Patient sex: F
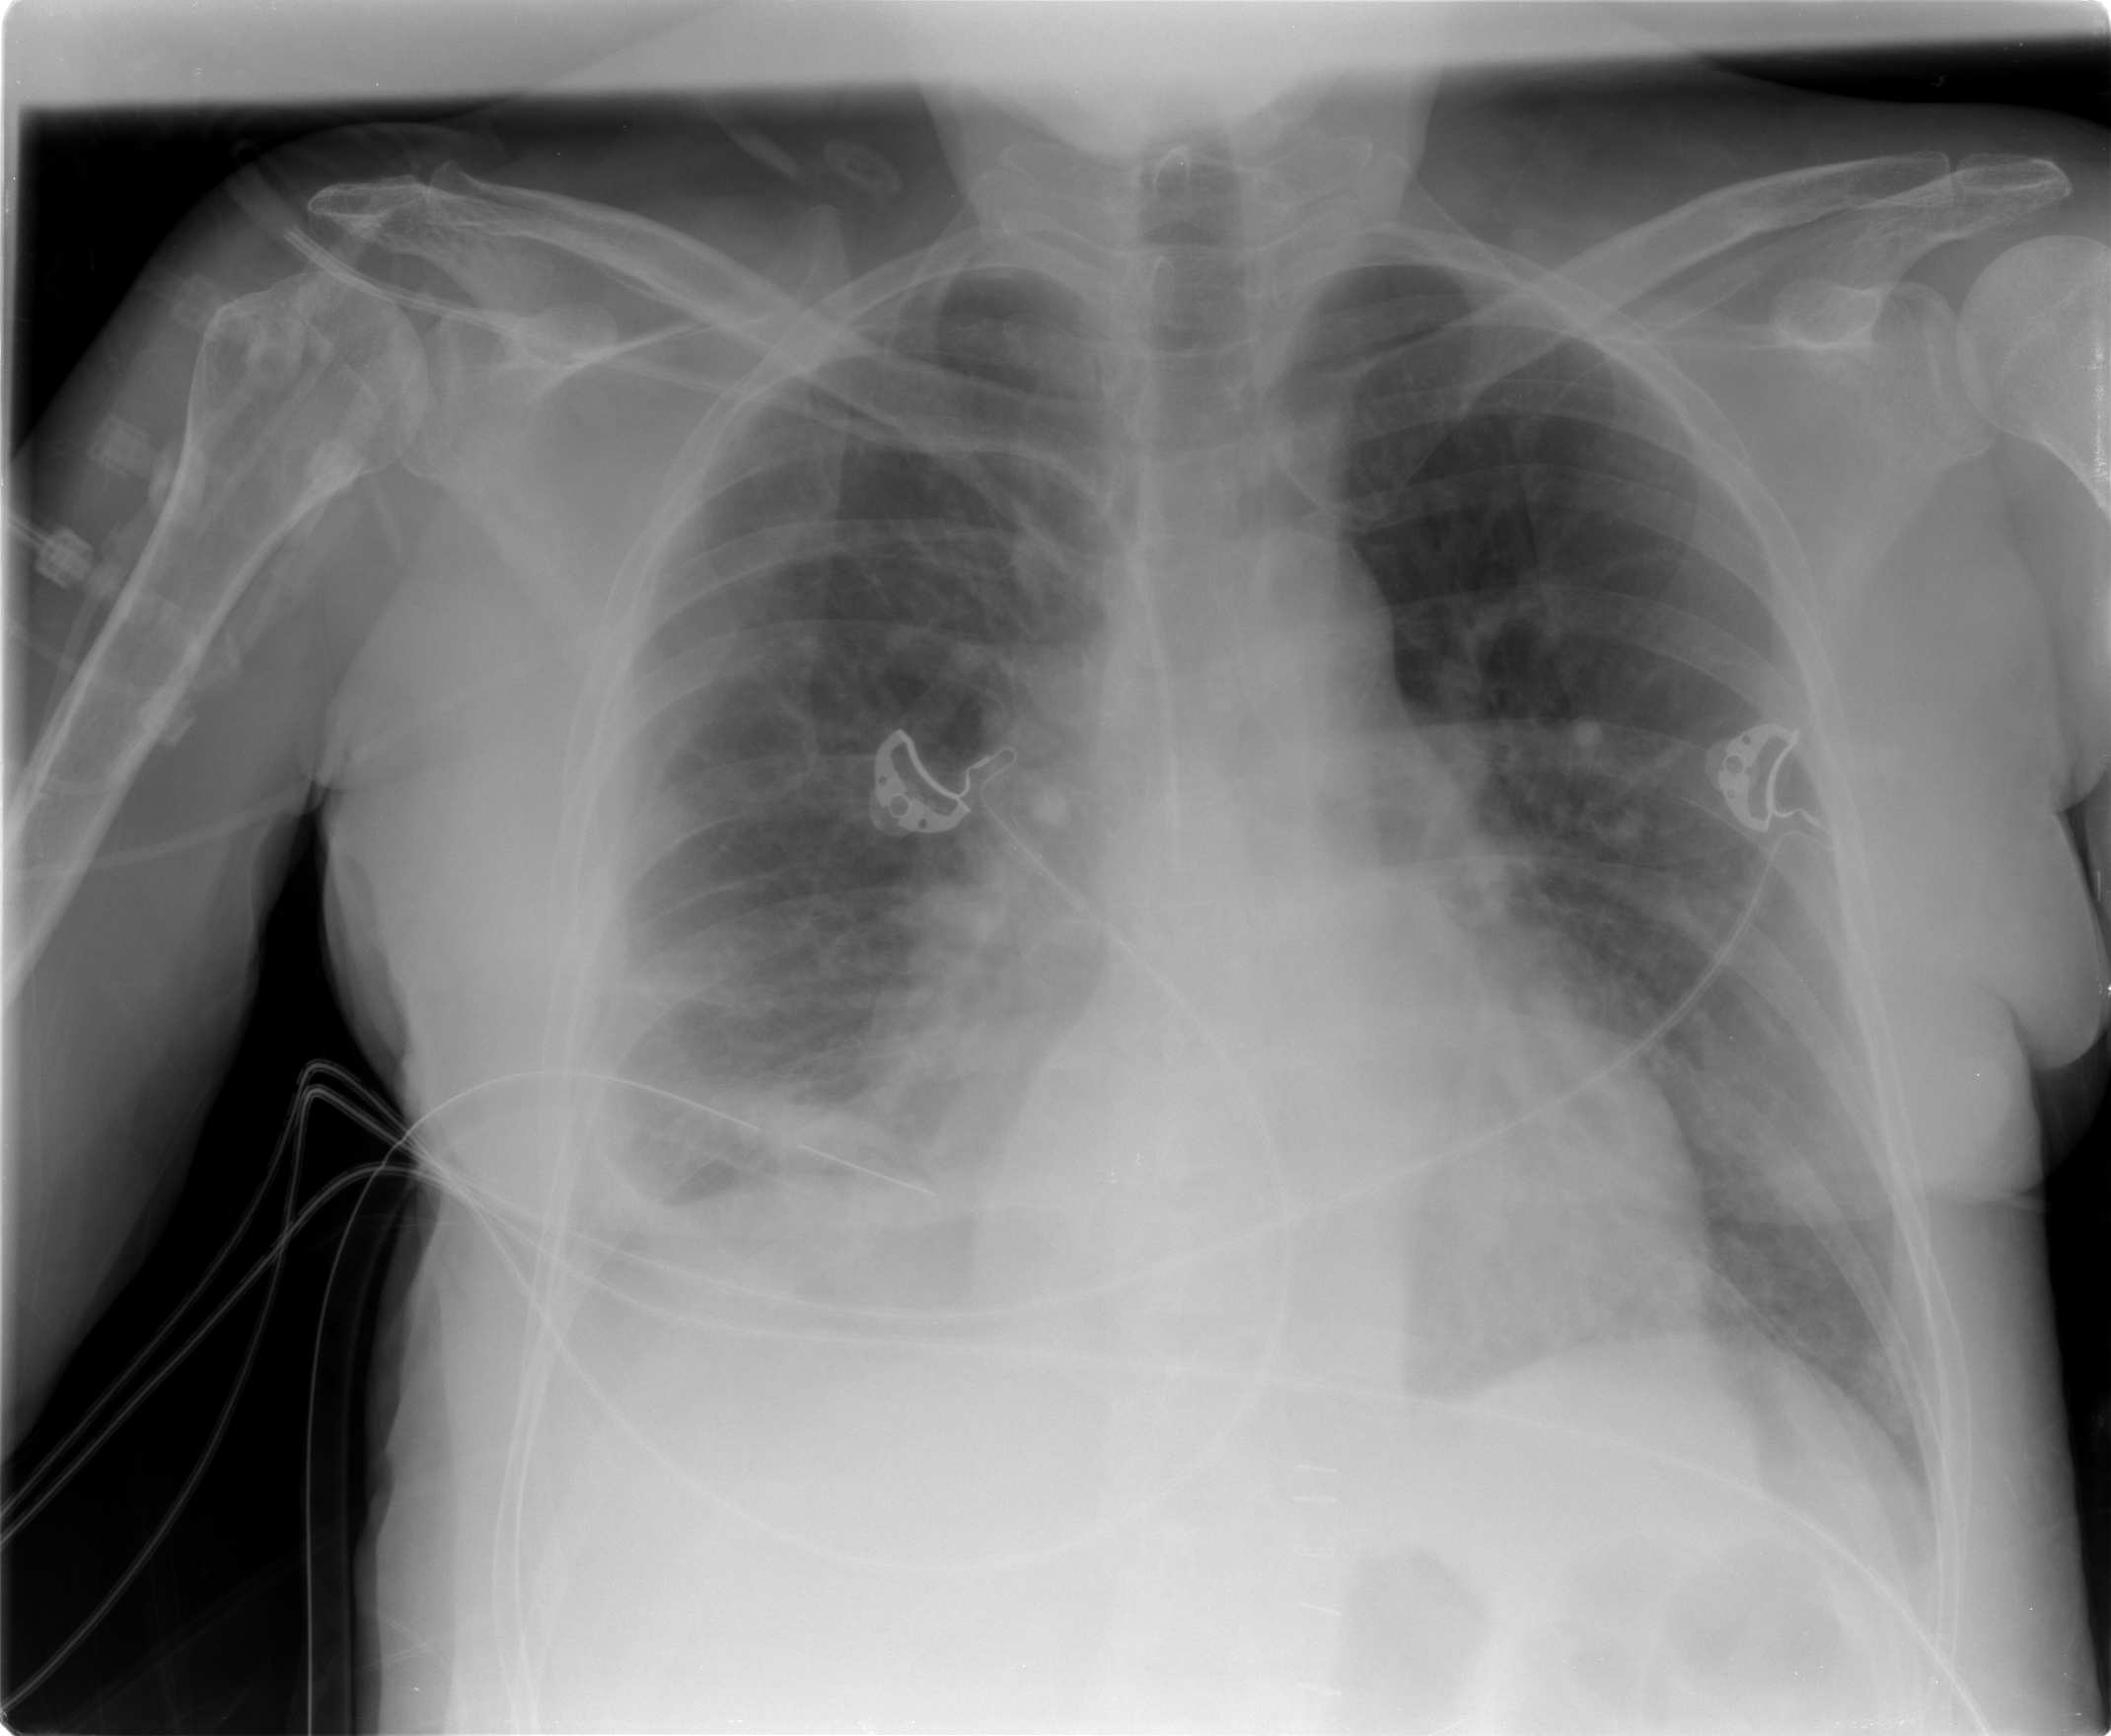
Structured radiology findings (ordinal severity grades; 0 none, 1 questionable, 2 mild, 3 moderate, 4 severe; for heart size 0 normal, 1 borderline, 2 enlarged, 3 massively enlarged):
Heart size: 0
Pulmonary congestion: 2
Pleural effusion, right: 2
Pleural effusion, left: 0
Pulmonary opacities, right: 1
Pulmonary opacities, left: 1
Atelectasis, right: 2
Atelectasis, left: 1